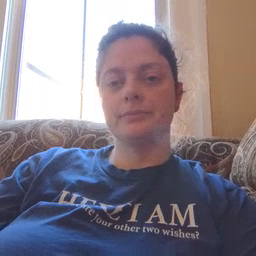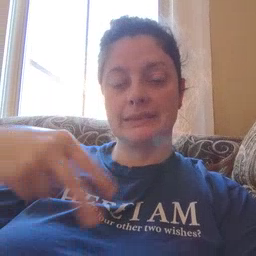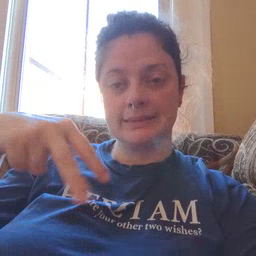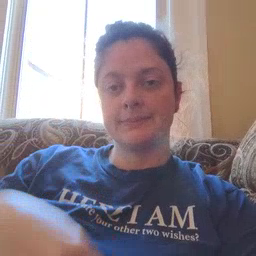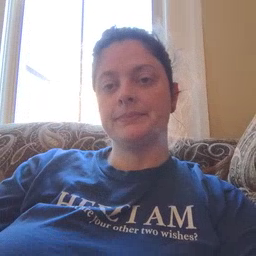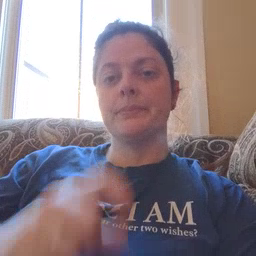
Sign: dance